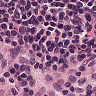
Metastatic tissue present: no